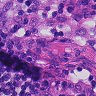
Metastatic tissue present: no